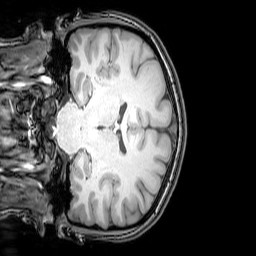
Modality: T1w
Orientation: coronal
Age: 22
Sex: female
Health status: healthy
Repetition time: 0.081 s
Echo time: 0.037 s